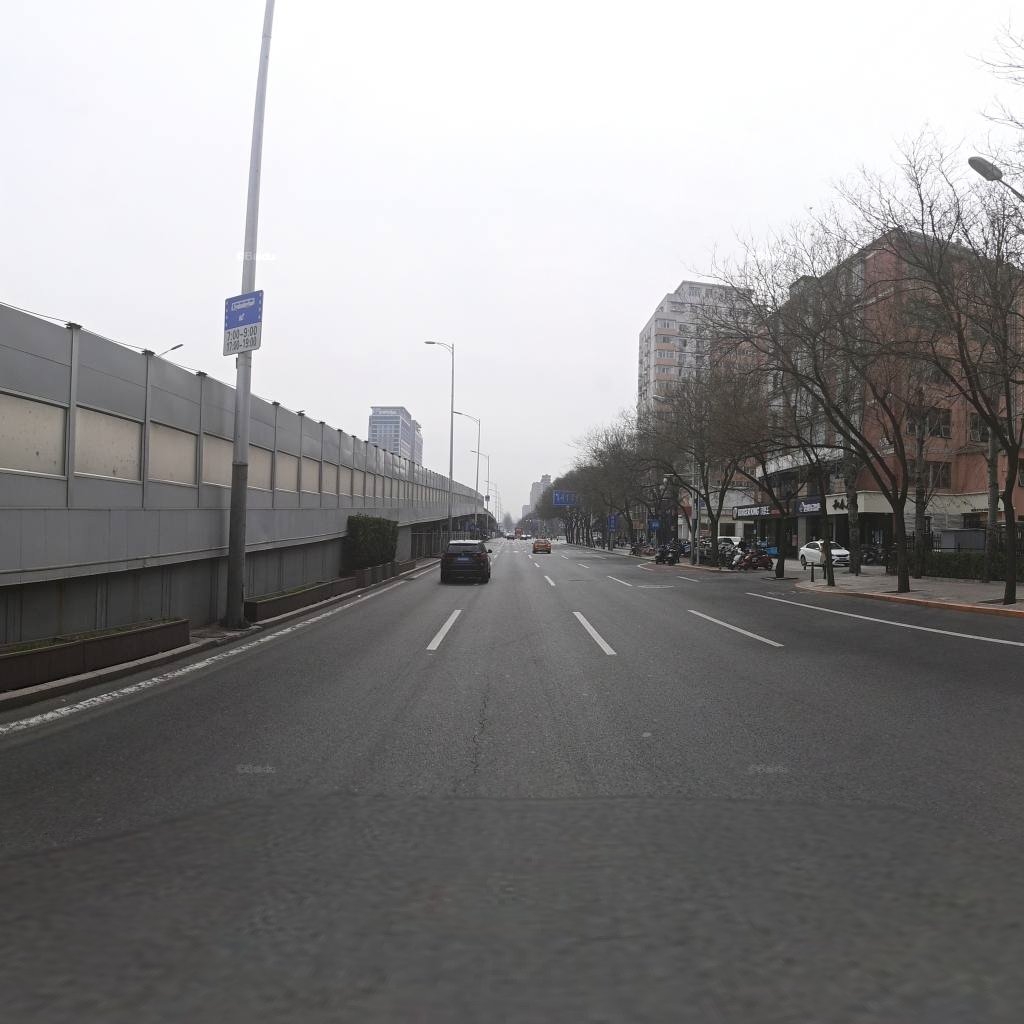
Region: Haidian
Road damage annotations: longitudinal crack